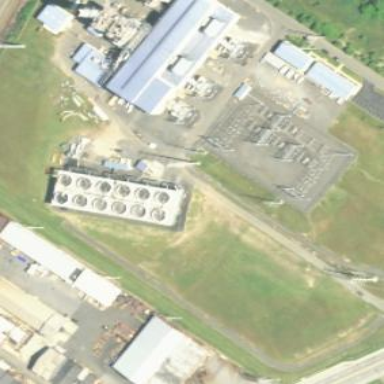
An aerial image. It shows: Substation surrounded by fence.